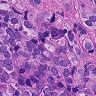
Metastatic tissue present: yes